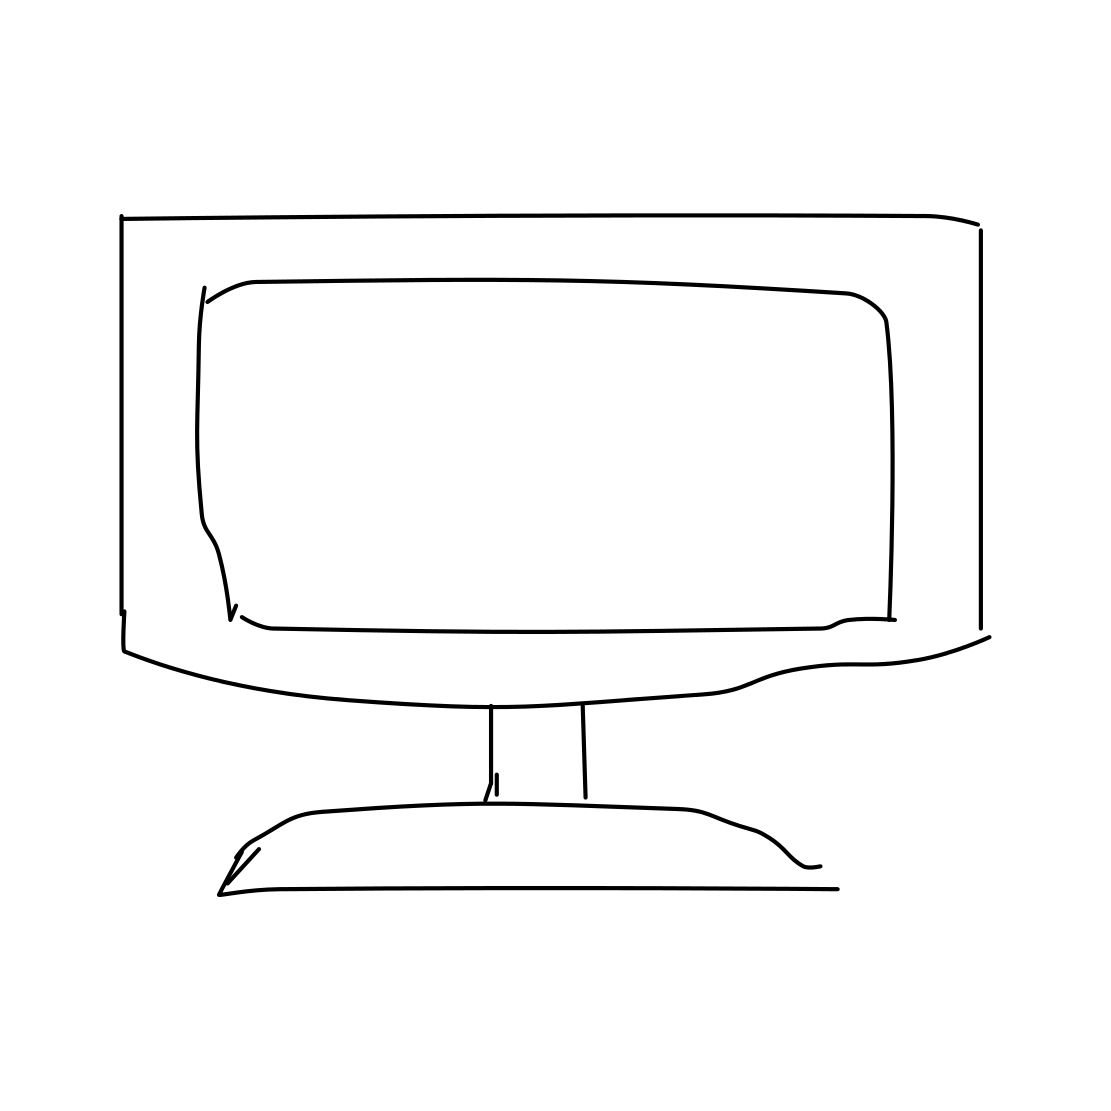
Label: tv